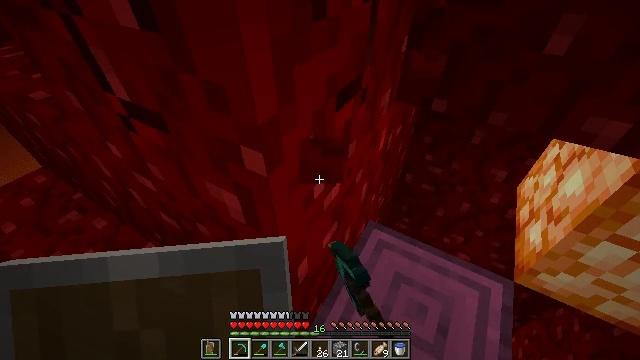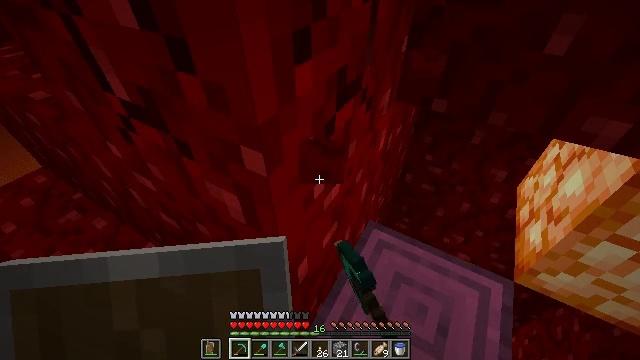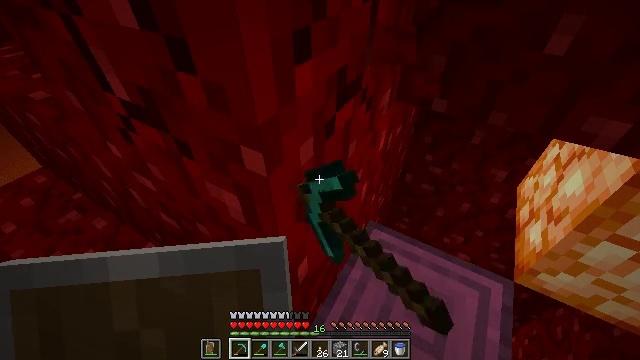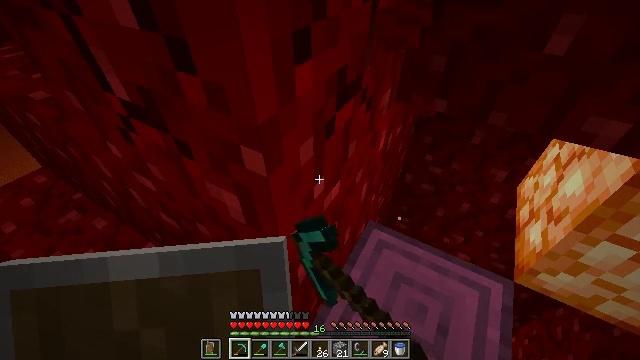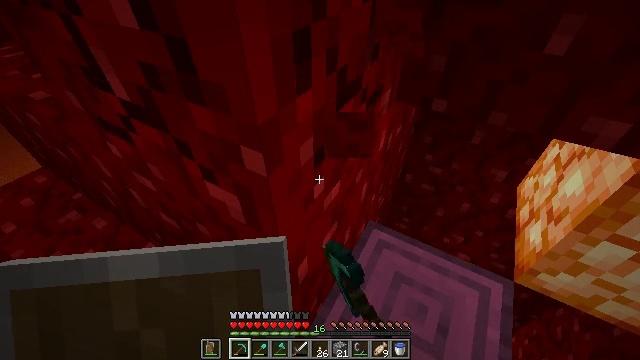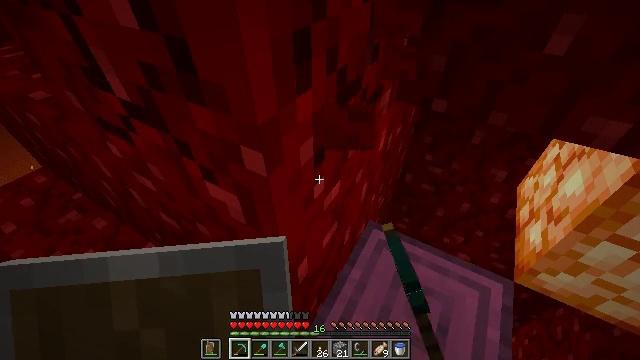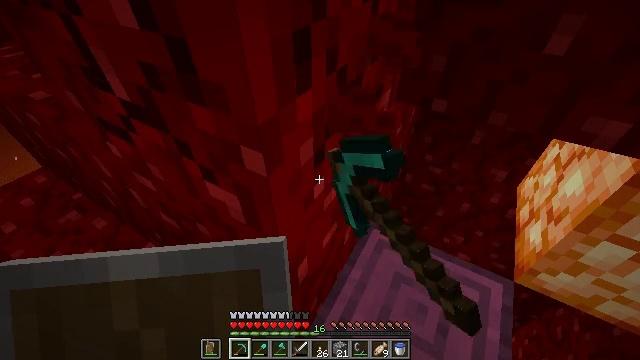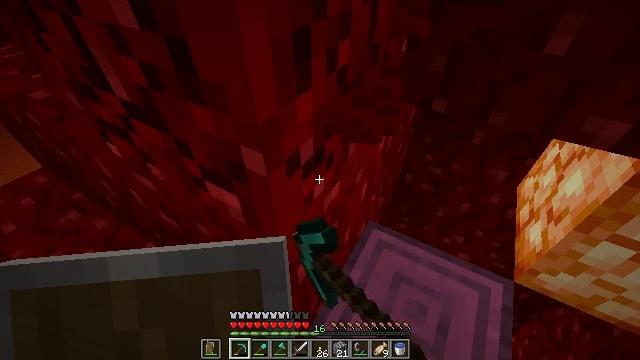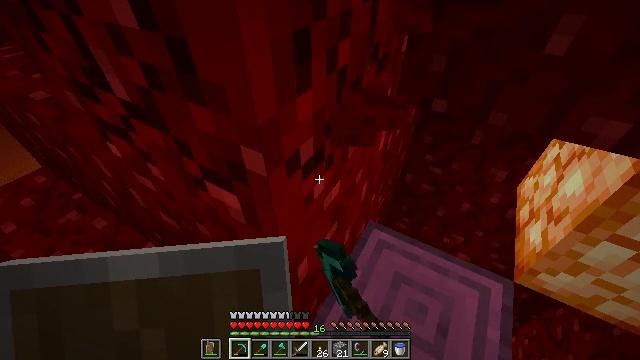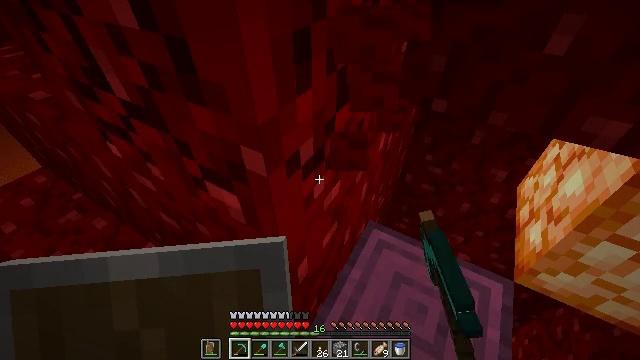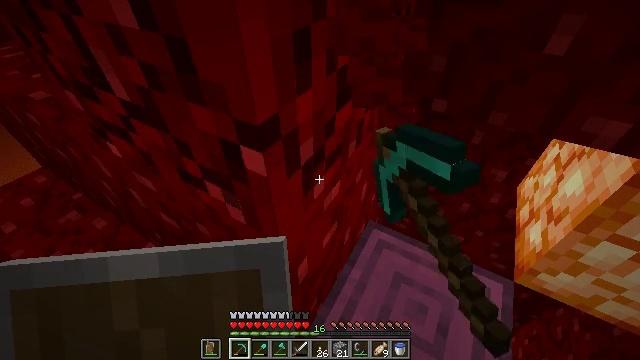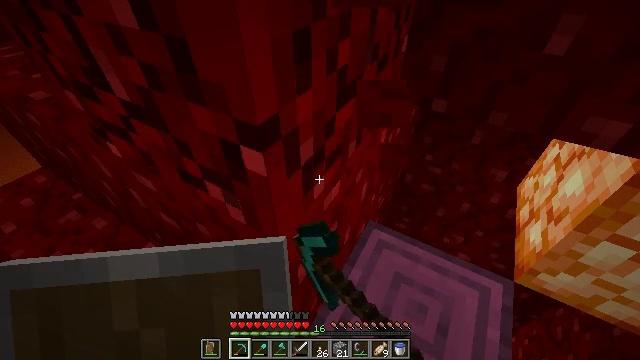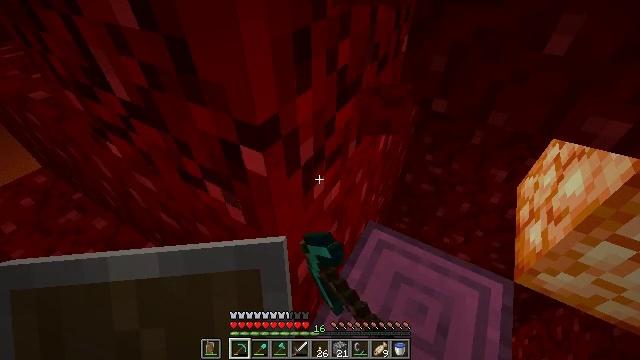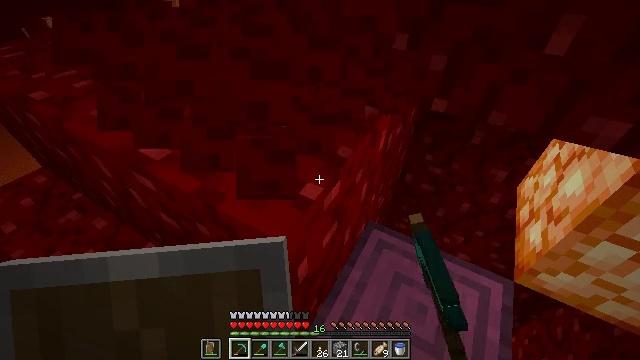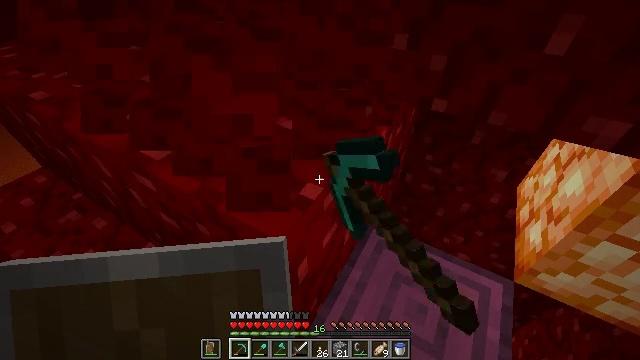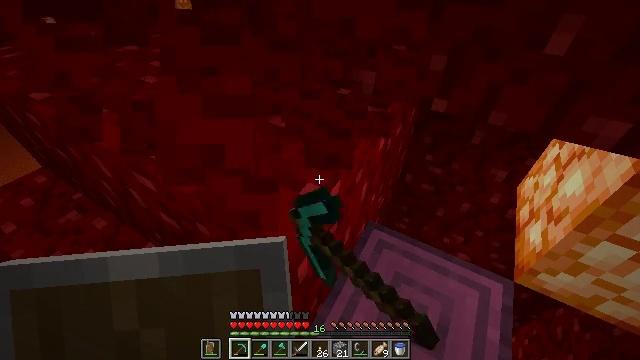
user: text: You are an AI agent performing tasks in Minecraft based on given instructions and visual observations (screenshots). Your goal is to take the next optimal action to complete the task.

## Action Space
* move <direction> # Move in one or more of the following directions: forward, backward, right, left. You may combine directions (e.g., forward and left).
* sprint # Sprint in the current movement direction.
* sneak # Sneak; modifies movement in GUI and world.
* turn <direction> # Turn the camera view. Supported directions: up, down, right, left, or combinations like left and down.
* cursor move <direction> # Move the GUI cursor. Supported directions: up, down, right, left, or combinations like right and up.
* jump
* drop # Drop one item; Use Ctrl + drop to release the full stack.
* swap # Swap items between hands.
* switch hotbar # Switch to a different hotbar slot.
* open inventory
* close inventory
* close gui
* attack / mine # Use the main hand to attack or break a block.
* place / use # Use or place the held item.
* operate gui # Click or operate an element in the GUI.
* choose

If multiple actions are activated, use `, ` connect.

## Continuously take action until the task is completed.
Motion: motion action
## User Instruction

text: Harvest nether wart blocks for resources.
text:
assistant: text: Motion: attack / mine
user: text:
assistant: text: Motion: attack / mine
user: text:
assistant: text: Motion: attack / mine
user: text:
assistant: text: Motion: attack / mine
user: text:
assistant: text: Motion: attack / mine
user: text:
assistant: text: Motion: attack / mine
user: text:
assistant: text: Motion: attack / mine
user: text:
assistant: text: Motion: attack / mine
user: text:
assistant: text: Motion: attack / mine
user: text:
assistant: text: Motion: attack / mine
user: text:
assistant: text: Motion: attack / mine
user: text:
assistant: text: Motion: attack / mine
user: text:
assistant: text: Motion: attack / mine
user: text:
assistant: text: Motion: attack / mine
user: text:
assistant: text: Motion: attack / mine
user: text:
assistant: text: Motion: attack / mine
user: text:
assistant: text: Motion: attack / mine
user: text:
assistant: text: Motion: attack / mine
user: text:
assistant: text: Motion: attack / mine
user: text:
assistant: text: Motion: attack / mine
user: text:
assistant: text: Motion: attack / mine
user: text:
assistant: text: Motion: attack / mine
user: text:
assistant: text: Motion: attack / mine
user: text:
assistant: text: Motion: attack / mine
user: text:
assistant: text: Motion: attack / mine
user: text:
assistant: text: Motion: attack / mine
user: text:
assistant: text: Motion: attack / mine
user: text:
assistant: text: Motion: attack / mine
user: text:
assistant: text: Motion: attack / mine
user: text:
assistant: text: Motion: turn left, attack / mine